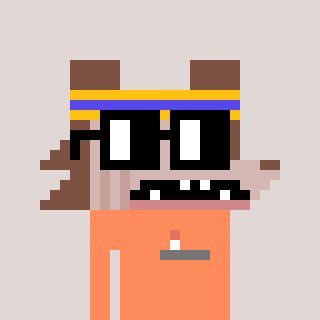
a pixel art character with square black glasses, a werewolf-shaped head and a peachy-colored body on a warm background